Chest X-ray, AP view. Patient: 60 years old, sex M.
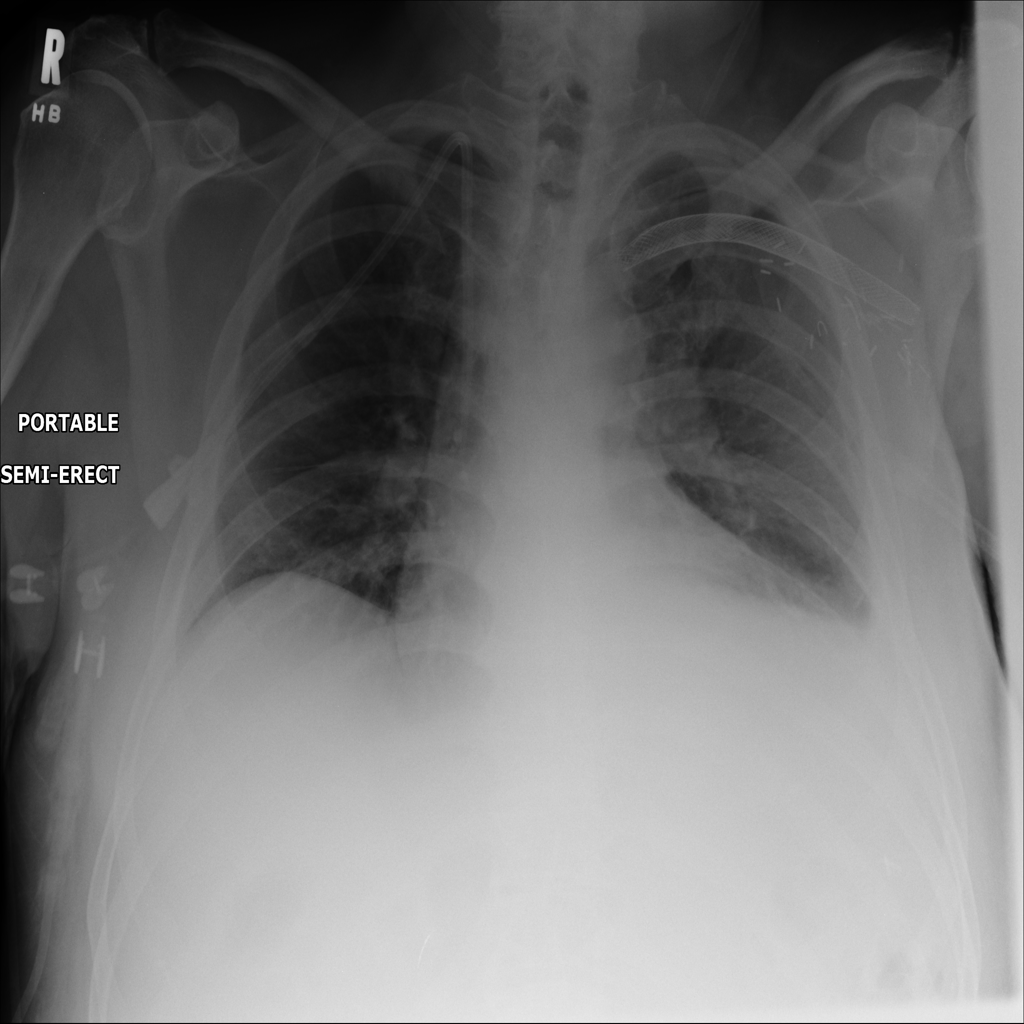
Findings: Effusion